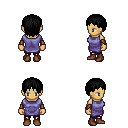
a pixel art fantasy rpg character, female body template, human, tanned skin, chain tabard jacket, gold greaves, black plain hairstyle, cloth bracers, brown shoes, four views (front, back, left, right), 2x2 character sprite sheet, small pixel art, hard edges, no anti-aliasing